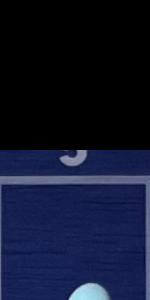
Label: Empty